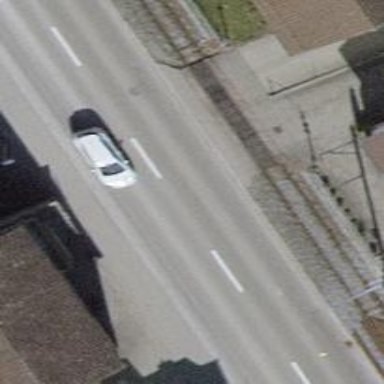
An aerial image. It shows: Secondary road with asphalt surface. There is sidewalk on the left side with asphalt surface as well.